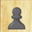
Piece: bP